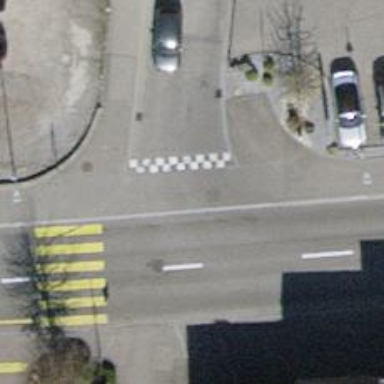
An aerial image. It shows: Traffic calming table.